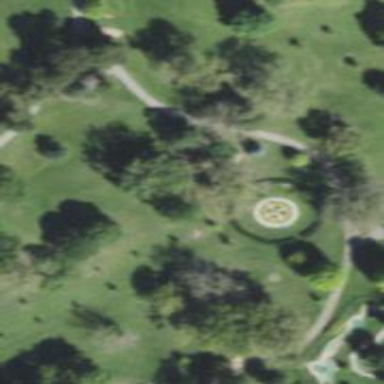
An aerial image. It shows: Disc golf hole.